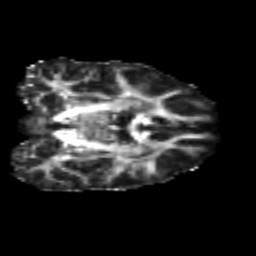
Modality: FA
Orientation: coronal
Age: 25
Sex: female
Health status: healthy
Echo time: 0.074 s